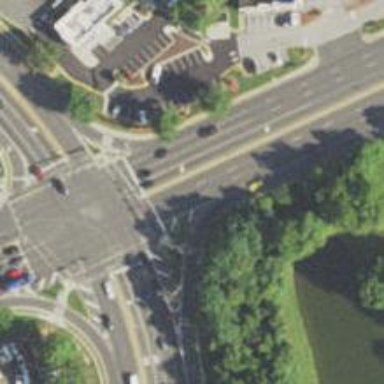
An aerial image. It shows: Marked crossing on the road.